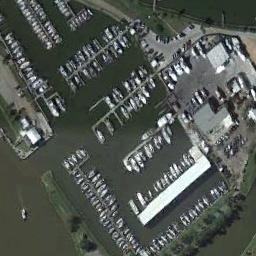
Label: harbor